Question: I am currently working on an application using Oracle Apex which is being used as a database to keep a record of cabling.
When components in the database are deleted, a PL/SQL trigger is executed which deletes any associations to the components from another table (PORT) and sets the port references to 0.
The trigger seems to work perfectly for the majority of components I attempt to delete, but presents me with a 'numeric or value error' for others and I am struggling to find out why (as shown below)

The trigger being executed looks like this:
'''
create or replace trigger "COMPONENT_TRIGPORT"
AFTER delete
on "COMPONENT"
for each row
declare
TYPE portType IS TABLE OF PORT%ROWTYPE;
port_arr portType;
begin
DELETE FROM PORT
where PORT.COMPONENT_ID = :old.COMPONENT_ID
RETURNING PORT_ID, PORT_NUMBER, COMPONENT_ID, CONNECTOR_ID, PORT_TYPE
BULK COLLECT INTO port_arr;
begin
FOR i IN port_arr.FIRST .. port_arr.LAST
LOOP
update PORT
set PORT.CONNECTOR_ID = 0
where PORT.CONNECTOR_ID = port_arr(i).CONNECTOR_ID;
END LOOP;
end;
end;
'''
I know that the line giving me the error is
'''
where PORT.COMPONENT_ID = :old.COMPONENT_ID
'''
But I cannot work out why it works fine in some cases but not in others!
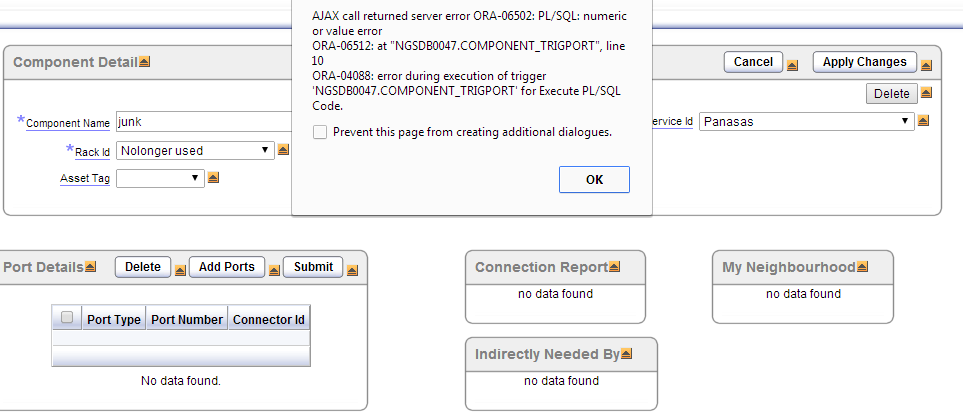
Answer: Replace
'''
FOR i IN port_arr.FIRST .. port_arr.LAST
'''
with:
'''
FOR i IN 1 .. port_arr.COUNT
'''
If no records are deleted the array will not be initialized and 'port_arr.FIRST' and 'port_arr.LAST' will return null, which will raise the exception 'ORA-06502: PL/SQL: numeric or value error'. 'COUNT' is always safe to use, even on a collection that has not been initialized.